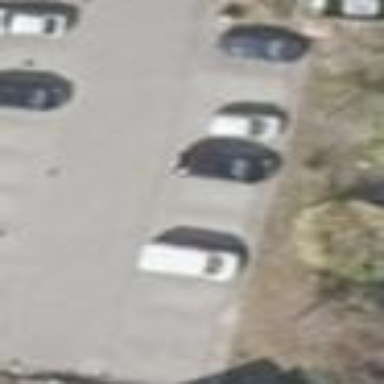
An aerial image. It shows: Parking area with paving stones surface.